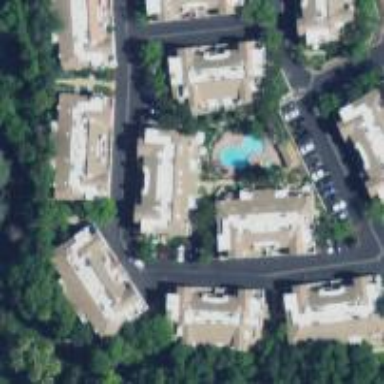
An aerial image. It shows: Swimming pool located in leisure land.